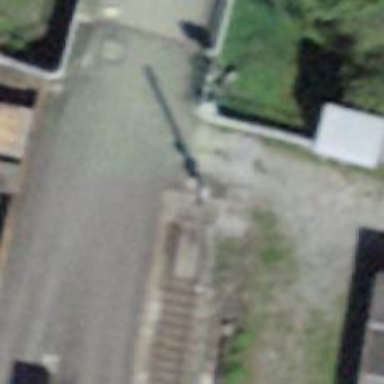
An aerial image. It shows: Railway buffer stop.